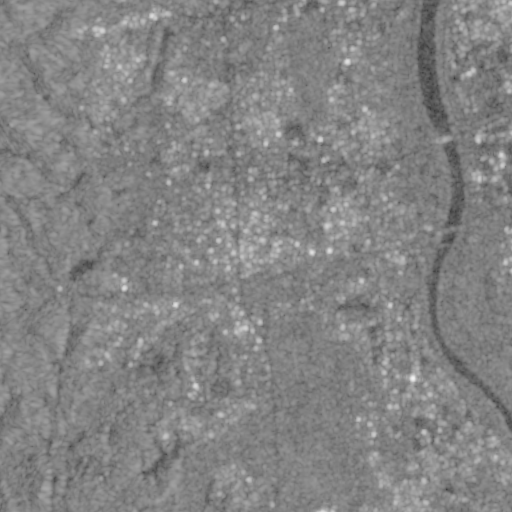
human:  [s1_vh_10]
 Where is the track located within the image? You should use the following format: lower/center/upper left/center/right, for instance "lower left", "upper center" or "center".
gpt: The track is located in the lower left of the image.
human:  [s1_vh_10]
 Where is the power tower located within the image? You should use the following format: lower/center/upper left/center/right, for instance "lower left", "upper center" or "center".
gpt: There is no power tower in the image.

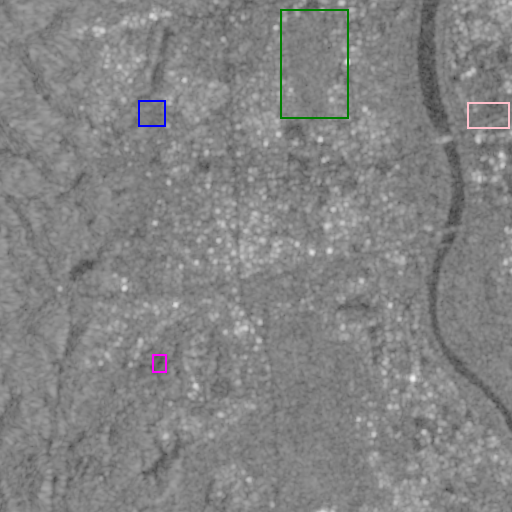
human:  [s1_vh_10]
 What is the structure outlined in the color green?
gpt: The structure outlined in green is a crop field.
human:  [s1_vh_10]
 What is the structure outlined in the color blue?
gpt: The structure outlined in blue is a park.
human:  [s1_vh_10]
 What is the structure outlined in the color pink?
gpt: The structure outlined in pink is a parking lot.
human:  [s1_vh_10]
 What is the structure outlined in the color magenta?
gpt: The structure outlined in magenta is a track.
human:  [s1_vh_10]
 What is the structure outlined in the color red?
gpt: There is no red outline.